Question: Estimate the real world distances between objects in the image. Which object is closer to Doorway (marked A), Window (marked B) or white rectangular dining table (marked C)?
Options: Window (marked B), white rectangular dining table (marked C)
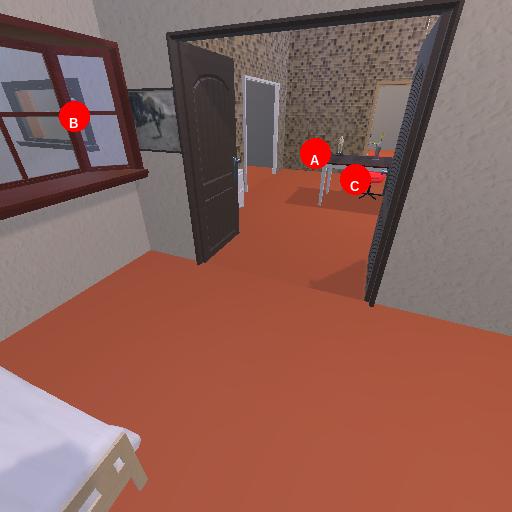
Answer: Window (marked B)